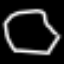
Label: octagon